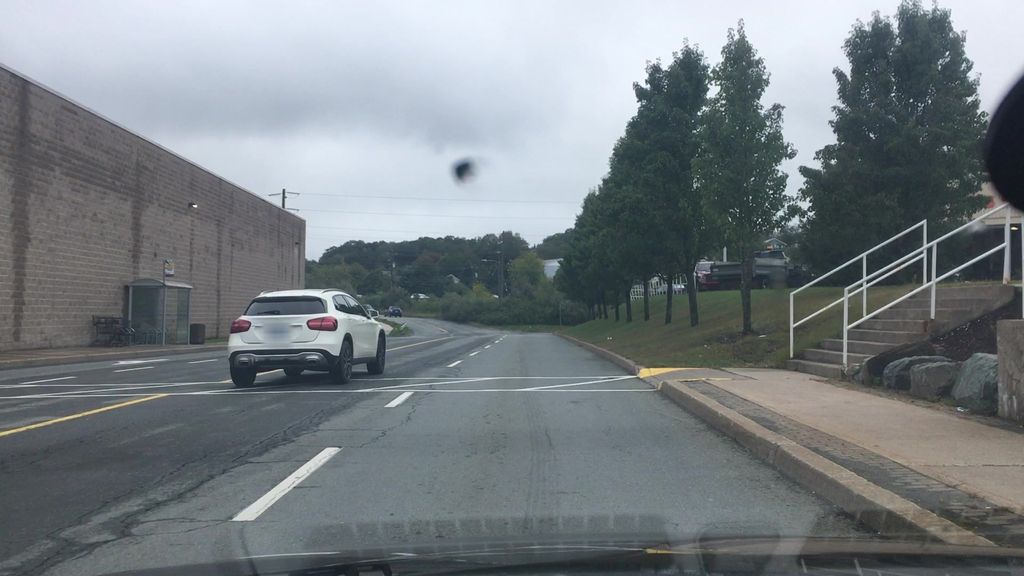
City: halifax